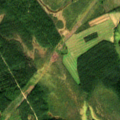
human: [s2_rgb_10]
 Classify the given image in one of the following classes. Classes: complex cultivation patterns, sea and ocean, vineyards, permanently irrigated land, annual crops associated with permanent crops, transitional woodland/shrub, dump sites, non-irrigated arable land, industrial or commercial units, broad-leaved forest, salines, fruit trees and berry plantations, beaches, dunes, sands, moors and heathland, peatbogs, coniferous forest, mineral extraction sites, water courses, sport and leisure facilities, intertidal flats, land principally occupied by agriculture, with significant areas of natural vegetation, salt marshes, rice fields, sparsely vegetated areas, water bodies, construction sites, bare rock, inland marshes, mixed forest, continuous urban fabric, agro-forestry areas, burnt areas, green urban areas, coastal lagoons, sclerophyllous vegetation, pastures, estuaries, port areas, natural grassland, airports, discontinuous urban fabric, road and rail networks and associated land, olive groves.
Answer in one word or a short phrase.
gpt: non-irrigated arable land, coniferous forest, mixed forest, transitional woodland/shrub, inland marshes